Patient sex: F
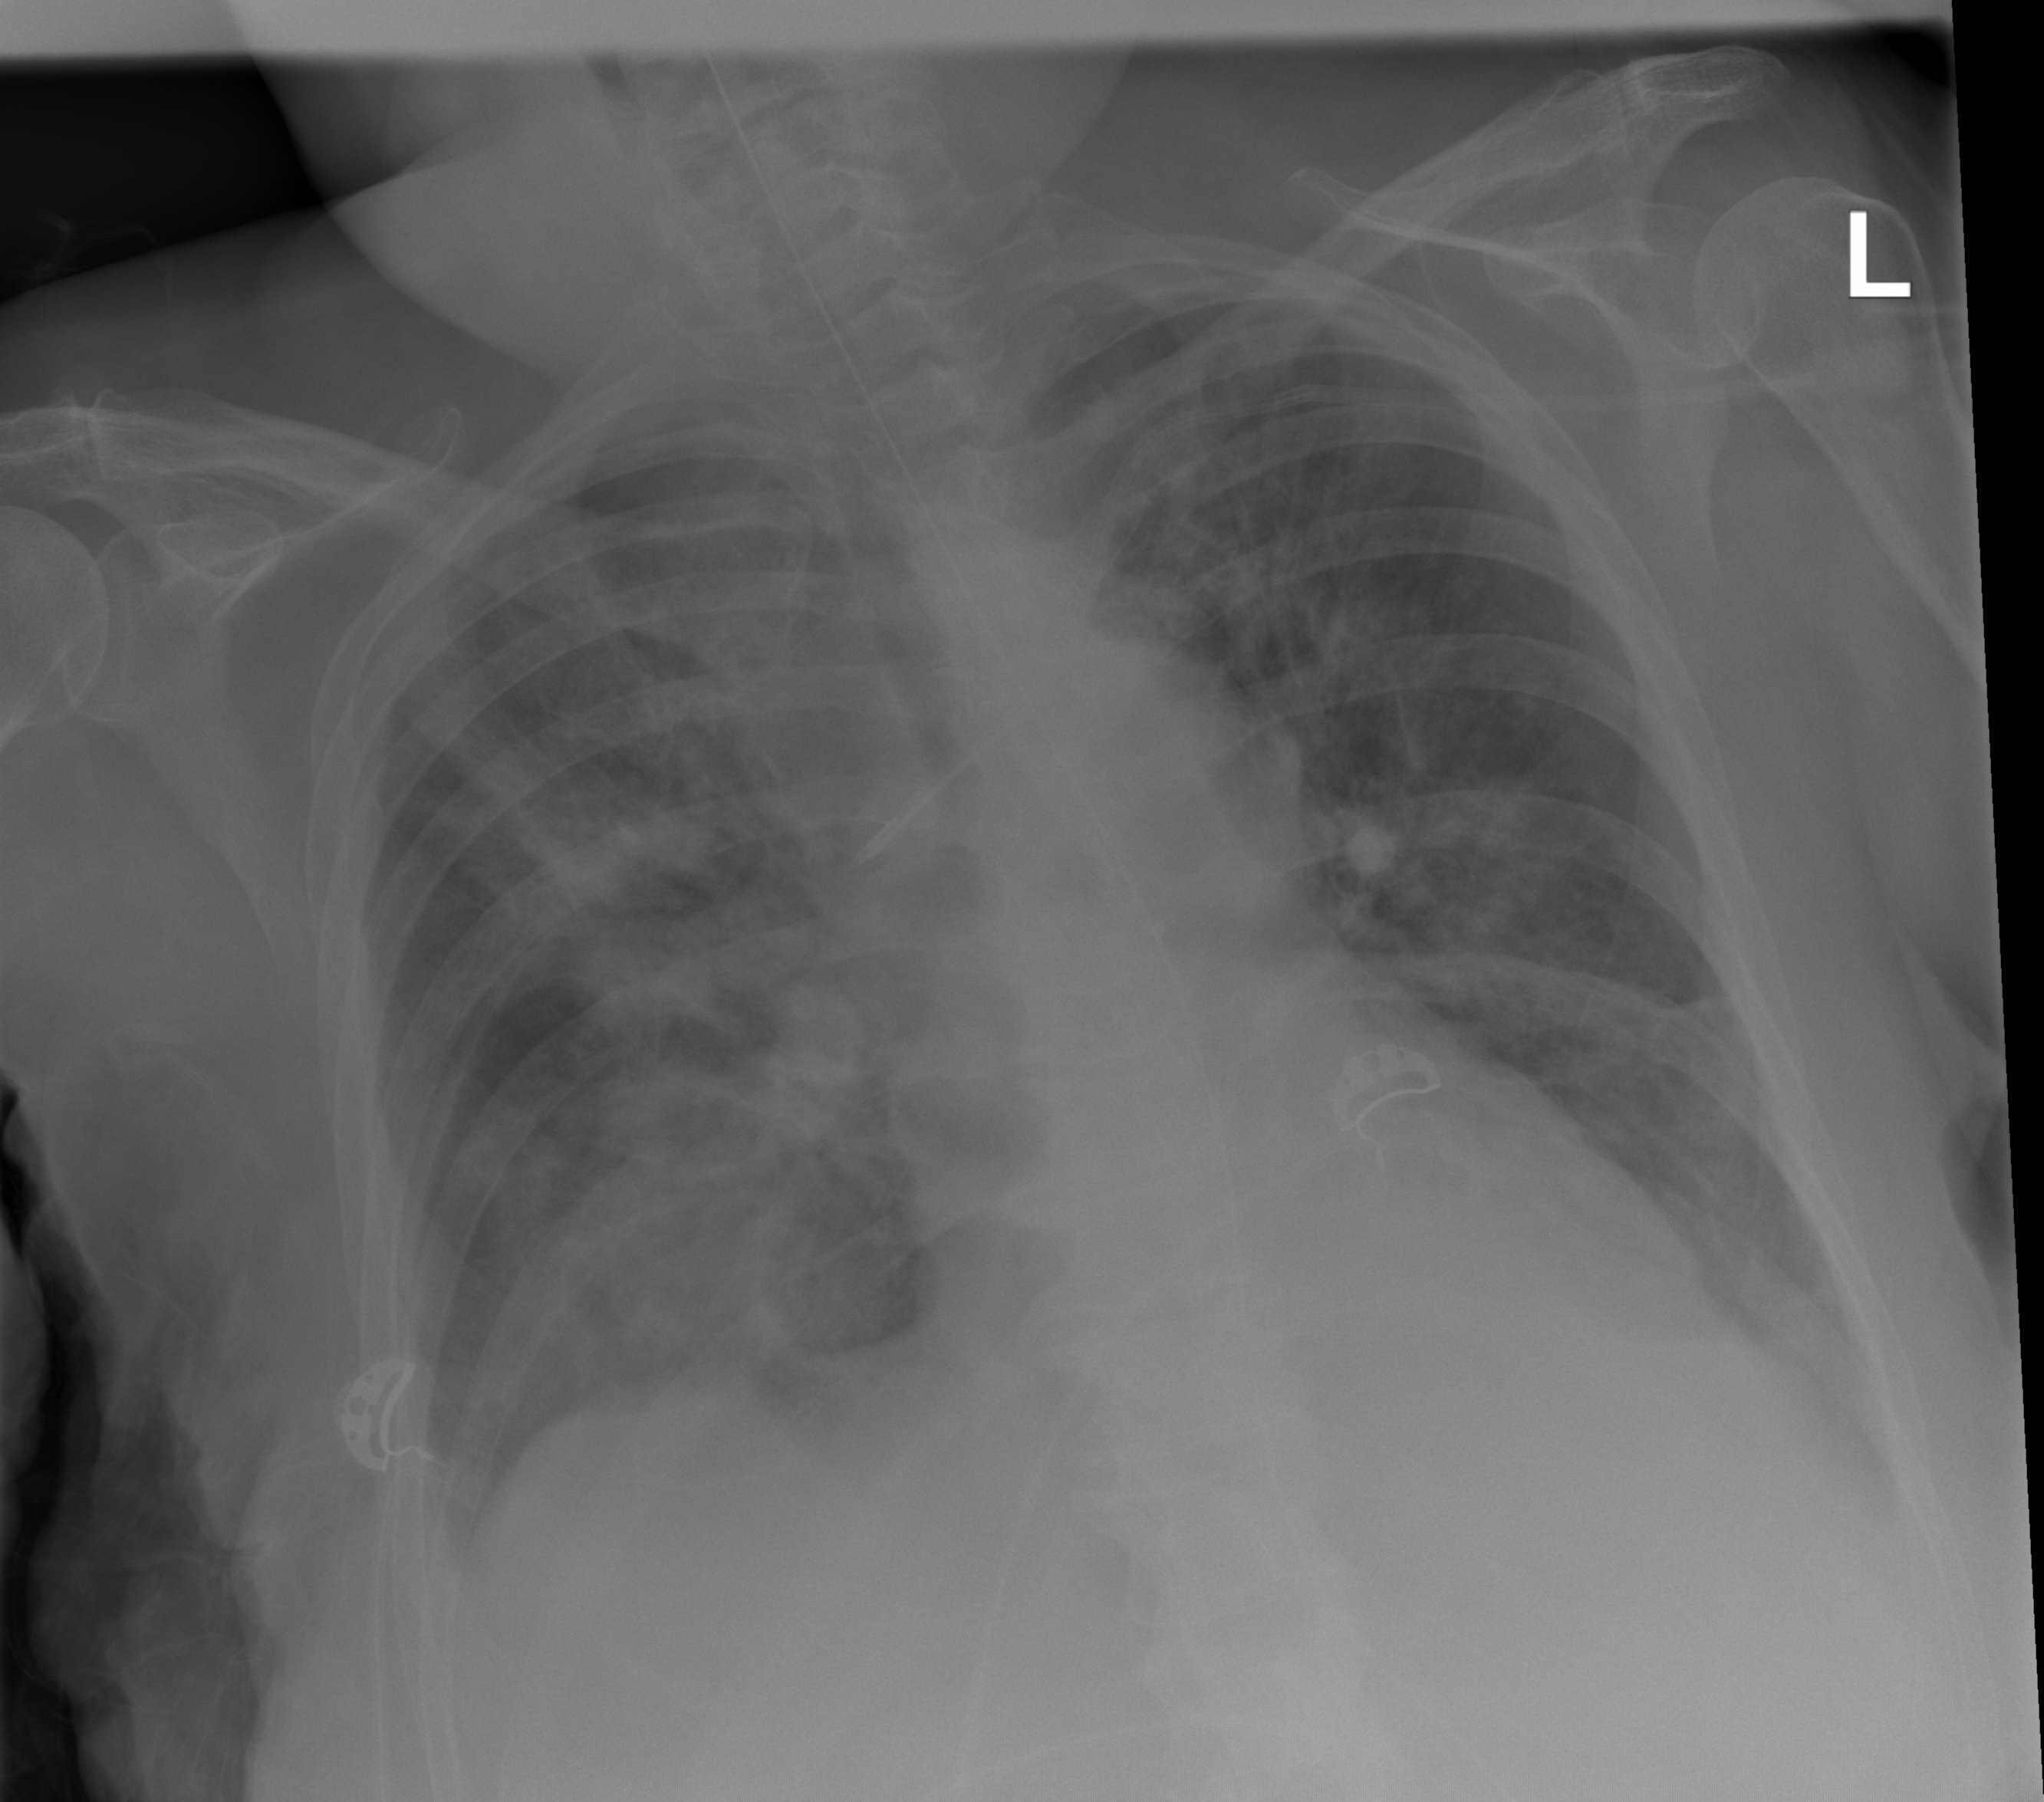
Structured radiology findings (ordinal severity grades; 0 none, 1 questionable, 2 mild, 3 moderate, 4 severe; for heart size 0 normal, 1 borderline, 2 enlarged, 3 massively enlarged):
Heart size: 0
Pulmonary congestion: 0
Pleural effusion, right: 0
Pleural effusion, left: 0
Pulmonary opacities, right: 3
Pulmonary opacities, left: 3
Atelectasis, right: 2
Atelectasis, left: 2